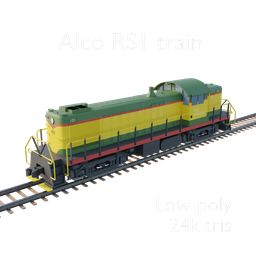
Label: mechanical